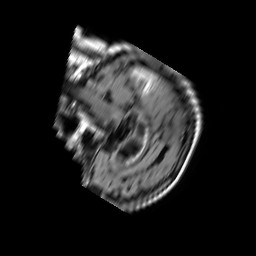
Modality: FLAIR
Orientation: sagittal
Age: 84
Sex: female
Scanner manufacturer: philips
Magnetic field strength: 1.5 T
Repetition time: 11 s
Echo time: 0.14 s